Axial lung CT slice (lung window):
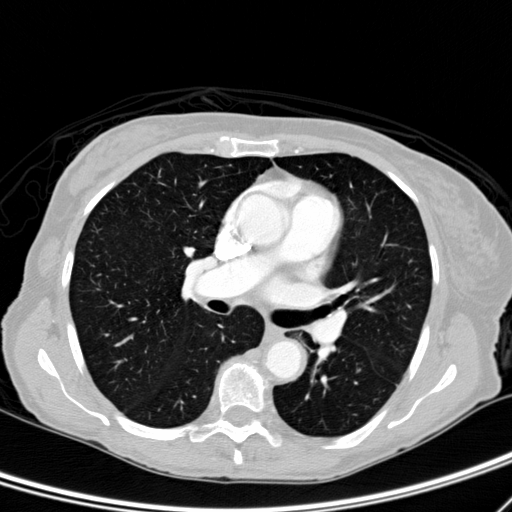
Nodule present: no